Field crop: maize
Growth stage: 2
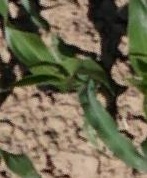
Species: maize